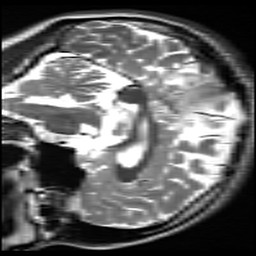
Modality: inplaneT2
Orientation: sagittal
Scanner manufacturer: siemens
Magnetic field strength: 3 T
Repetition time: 7.02 s
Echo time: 0.069 s